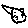
Label: cat